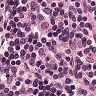
Metastatic tissue present: no